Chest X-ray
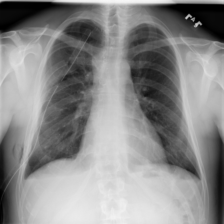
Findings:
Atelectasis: negative
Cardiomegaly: negative
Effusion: positive
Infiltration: negative
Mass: negative
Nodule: negative
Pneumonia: negative
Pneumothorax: negative
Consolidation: negative
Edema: negative
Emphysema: positive
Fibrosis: negative
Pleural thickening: negative
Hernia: negative